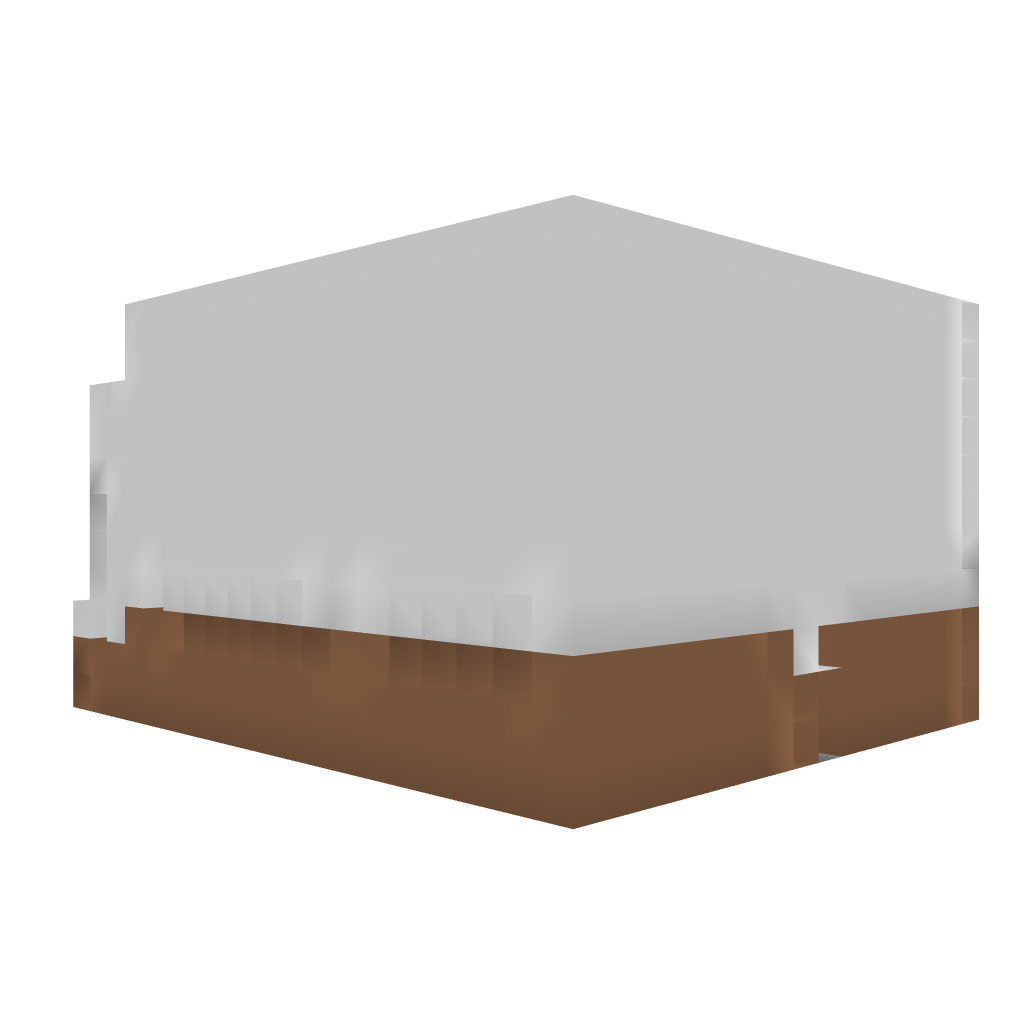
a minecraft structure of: luck tester/slot machine